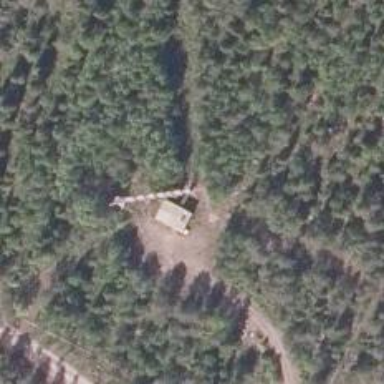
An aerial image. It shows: Communication mast tower.